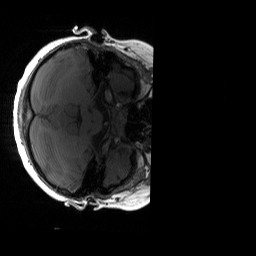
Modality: T1w
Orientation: axial
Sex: female
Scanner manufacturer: siemens
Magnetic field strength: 3 T
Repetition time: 1.9 s
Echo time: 0.00243 s